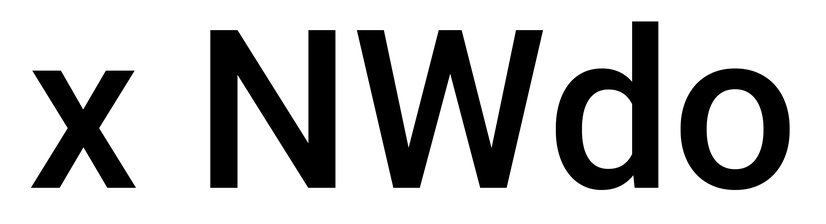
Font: Roboto_Medium